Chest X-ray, PA view. Patient: 50 years old, sex M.
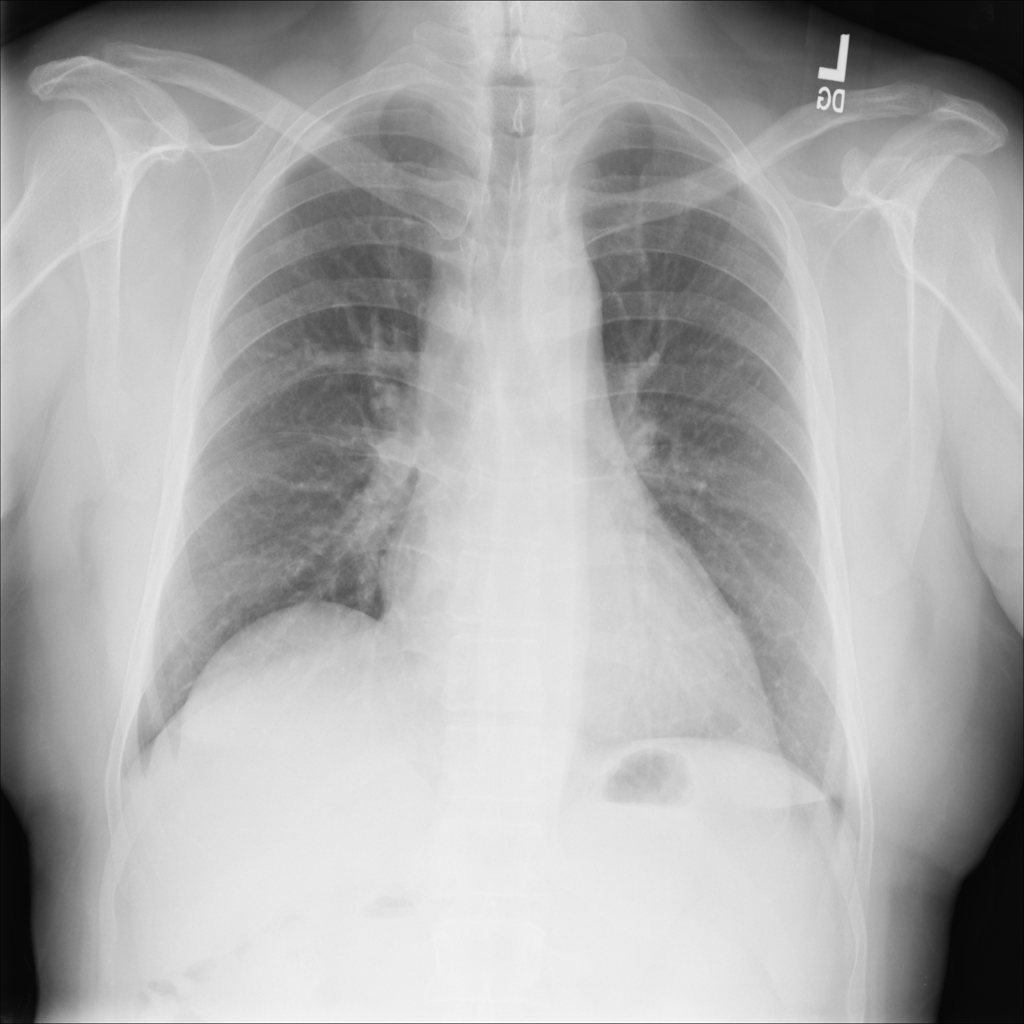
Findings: No Finding